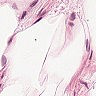
Metastatic tissue present: no